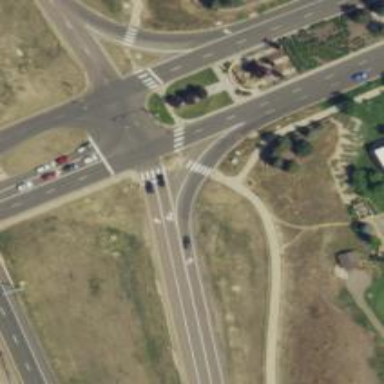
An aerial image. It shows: Marked crossing with zebra markings on the road.